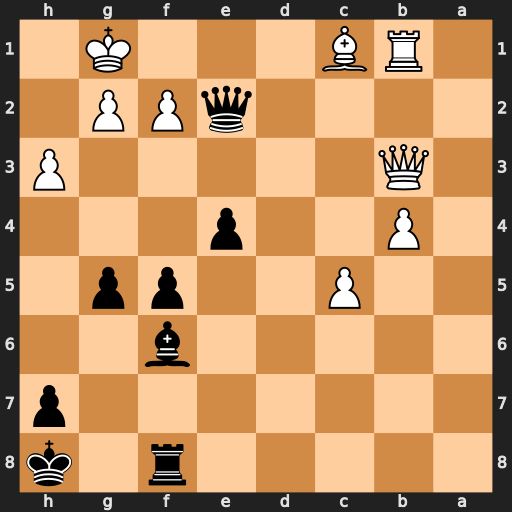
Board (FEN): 5r1k/7p/5b2/2P2pp1/1P2p3/1Q5P/4qPP1/1RB3K1
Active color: b
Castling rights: -
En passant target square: -
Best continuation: Qe1+ Kh2 Be5+ Qg3 Bxg3+